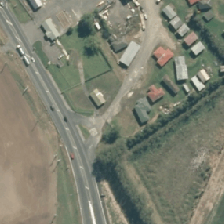
Land cover: urban_build_up